В выданном вам секретном «черном ящике» находятся две одинаковые электрические лампочки $Л_1$ и $Л_2$, соединенные последовательно, к одной из лампочек параллельно подключен резистор $R_x$, сопротивление которого вам предстоит определить. От схемы наружу сделано три вывода – от концов и середины электрической схемы (см. рис. 1). На схеме они пронумерованы 1-2-3. На коробке выводы обозначены «А», «В», «С» (последовательность выводов может быть иной, чем показана на схеме). Рис. 1.
Используя только батарейку, определите, какой из проводов «черного ящика», какому выводу схемы (рис. 1) соответствует. Иными словами, установите соответствие между номерами выводов на схеме «1», «2», «3» и обозначениями на коробке «А», «В», «С».
Измерьте вольтамперные характеристики (т.е. зависимость силы тока от напряжения) для лампочки накаливания, а также для лампочки накаливания с параллельно соединенным резистором.
По данным, полученным при выполнении п. , постройте график зависимости силы тока через резистор от напряжения на нем. Рассчитайте сопротивление резистора $R_x$ (не забудьте указать погрешность этого значения).
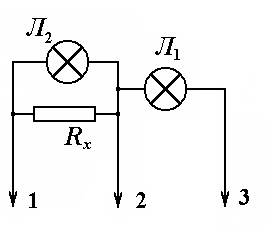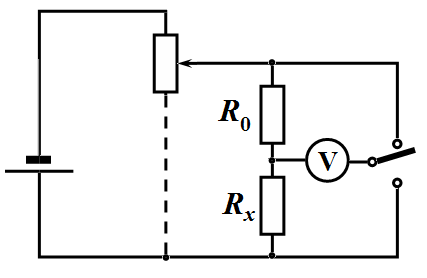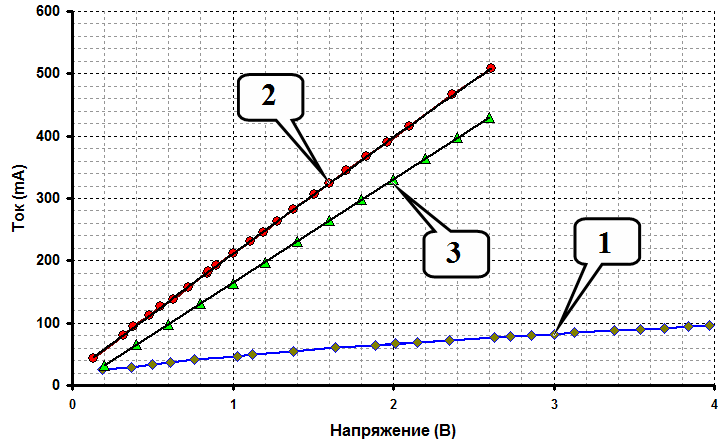
Используя только батарейку, определите, какой из проводов «черного ящика», какому выводу схемы (рис. 1) соответствует. Иными словами, установите соответствие между номерами выводов на схеме «1», «2», «3» и обозначениями на коробке «А», «В», «С». Ответ обоснуйте проведенными опытами и электрическими схемами.

         Самое поразительное в данном ящике, что при подключении батарейки к любым двум выводам, горит только одна лампочка. При подключении к выводам 1-3 вторая лампочка не светится потому, что силы тока не хватает, чтобы раскалить ее спираль – она шунтируется резистором.Для определения соответствия между выводами необходимо объединять выводы и определить при каком подключении начинают светиться обе лампочки. Это произойдет, если батарейка подключена к выводам 2 и соединенным вместе 1 и 3. Таким образом можно определить центральный вывод 2.Выводы 1 и 3 можно различить по яркости горения лампочек: шунтированная лампочка светится менее ярко.

Ответ:

 «А» $ = $ «2», «В» $ =$ «1», «С» $ =$ «3»
Ответ: «А» $ = $ «2», «В» $ =$ «1», «С» $ =$ «3»

Измерьте вольтамперные характеристики (т.е. зависимость силы тока от напряжения) для лампочки накаливания, а также для лампочки накаливания с параллельно соединенным резистором. На одном бланке постройте графики полученных зависимостей. Приведите электрические схемы, использованные вами при проведении измерений. Обязательно укажите, между какими выводами «черного ящика вы проводили измерения!

         Для измерения ВАХ необходимо использовать электрическую схему, показанную на рисунке. Пунктиром показан провод, который следует подключать для измерения при малых токах. На схеме $R_x$ — исследуемый элемент, $R_0$ — известное сопротивление. Сила тока рассчитывается по формуле \[I = {U_0}/{R_0}\]

	В таблице ниже приведены результаты измерений ВАХ одной лампочки и лампочки с параллельно подключенным резистором.

Ответ:

ВАХ лампочкиВАХ лампочка $+$ резистор$U_л,~В$$U_r,~мВ$$I_л,~ мА$$U_л,~В$$U_r,~мВ$$I_л,~ мА$3.974996.082.61259507.843.844894.122.37238466.673.694792.162.10212415.693.544690.201.96199390.203.384588.241.83187366.673.134384.311.71176345.103.004282.351.60165323.532.864180.391.51156305.882.734078.431.38144282.352.633976.471.28134262.751.893364.711.19125245.102.353772.551.11118231.372.153568.631.00108211.762.013466.670.9098192.161.893364.710.8492180.391.643160.780.8593182.351.382854.900.7280156.861.122549.020.6370137.251.032447.060.5565127.450.762141.180.4857111.760.611937.250.384894.120.501733.330.324180.390.371529.410.132243.140.191325.49$-$$-$$-$
Решение: В таблице ниже приведены результаты измерений ВАХ одной лампочки и лампочки с параллельно подключенным резистором. | ВАХ лампочки | | | ВАХ лампочка $+$ резистор | | | | --- | --- | --- | --- | --- | --- | | $U_л,~В$ | $U_r,~мВ$ | $I_л,~ мА$ | $U_л,~В$ | $U_r,~мВ$ | $I_л,~ мА$ | | 3.97 | 49 | 96.08 | 2.61 | 259 | 507.84 | | 3.84 | 48 | 94.12 | 2.37 | 238 | 466.67 | | 3.69 | 47 | 92.16 | 2.10 | 212 | 415.69 | | 3.54 | 46 | 90.20 | 1.96 | 199 | 390.20 | | 3.38 | 45 | 88.24 | 1.83 | 187 | 366.67 | | 3.13 | 43 | 84.31 | 1.71 | 176 | 345.10 | | 3.00 | 42 | 82.35 | 1.60 | 165 | 323.53 | | 2.86 | 41 | 80.39 | 1.51 | 156 | 305.88 | | 2.73 | 40 | 78.43 | 1.38 | 144 | 282.35 | | 2.63 | 39 | 76.47 | 1.28 | 134 | 262.75 | | 1.89 | 33 | 64.71 | 1.19 | 125 | 245.10 | | 2.35 | 37 | 72.55 | 1.11 | 118 | 231.37 | | 2.15 | 35 | 68.63 | 1.00 | 108 | 211.76 | | 2.01 | 34 | 66.67 | 0.90 | 98 | 192.16 | | 1.89 | 33 | 64.71 | 0.84 | 92 | 180.39 | | 1.64 | 31 | 60.78 | 0.85 | 93 | 182.35 | | 1.38 | 28 | 54.90 | 0.72 | 80 | 156.86 | | 1.12 | 25 | 49.02 | 0.63 | 70 | 137.25 | | 1.03 | 24 | 47.06 | 0.55 | 65 | 127.45 | | 0.76 | 21 | 41.18 | 0.48 | 57 | 111.76 | | 0.61 | 19 | 37.25 | 0.38 | 48 | 94.12 | | 0.50 | 17 | 33.33 | 0.32 | 41 | 80.39 | | 0.37 | 15 | 29.41 | 0.13 | 22 | 43.14 | | 0.19 | 13 | 25.49 | $-$ | $-$ | $-$ |
Ответ: | ВАХ лампочки | | | ВАХ лампочка $+$ резистор | | | | --- | --- | --- | --- | --- | --- | | $U_л,~В$ | $U_r,~мВ$ | $I_л,~ мА$ | $U_л,~В$ | $U_r,~мВ$ | $I_л,~ мА$ | | 3.97 | 49 | 96.08 | 2.61 | 259 | 507.84 | | 3.84 | 48 | 94.12 | 2.37 | 238 | 466.67 | | 3.69 | 47 | 92.16 | 2.10 | 212 | 415.69 | | 3.54 | 46 | 90.20 | 1.96 | 199 | 390.20 | | 3.38 | 45 | 88.24 | 1.83 | 187 | 366.67 | | 3.13 | 43 | 84.31 | 1.71 | 176 | 345.10 | | 3.00 | 42 | 82.35 | 1.60 | 165 | 323.53 | | 2.86 | 41 | 80.39 | 1.51 | 156 | 305.88 | | 2.73 | 40 | 78.43 | 1.38 | 144 | 282.35 | | 2.63 | 39 | 76.47 | 1.28 | 134 | 262.75 | | 1.89 | 33 | 64.71 | 1.19 | 125 | 245.10 | | 2.35 | 37 | 72.55 | 1.11 | 118 | 231.37 | | 2.15 | 35 | 68.63 | 1.00 | 108 | 211.76 | | 2.01 | 34 | 66.67 | 0.90 | 98 | 192.16 | | 1.89 | 33 | 64.71 | 0.84 | 92 | 180.39 | | 1.64 | 31 | 60.78 | 0.85 | 93 | 182.35 | | 1.38 | 28 | 54.90 | 0.72 | 80 | 156.86 | | 1.12 | 25 | 49.02 | 0.63 | 70 | 137.25 | | 1.03 | 24 | 47.06 | 0.55 | 65 | 127.45 | | 0.76 | 21 | 41.18 | 0.48 | 57 | 111.76 | | 0.61 | 19 | 37.25 | 0.38 | 48 | 94.12 | | 0.50 | 17 | 33.33 | 0.32 | 41 | 80.39 | | 0.37 | 15 | 29.41 | 0.13 | 22 | 43.14 | | 0.19 | 13 | 25.49 | $-$ | $-$ | $-$ | Ответ: ВАХ лампочкиВАХ лампочка $+$ резистор$U_л,~В$$U_r,~мВ$$I_л,~ мА$$U_л,~В$$U_r,~мВ$$I_л,~ мА$3.974996.082.61259507.843.844894.122.37238466.673.694792.162.10212415.693.544690.201.96199390.203.384588.241.83187366.673.134384.311.71176345.103.004282.351.60165323.532.864180.391.51156305.882.734078.431.38144282.352.633976.471.28134262.751.893364.711.19125245.102.353772.551.11118231.372.153568.631.00108211.762.013466.670.9098192.161.893364.710.8492180.391.643160.780.8593182.351.382854.900.7280156.861.122549.020.6370137.251.032447.060.5565127.450.762141.180.4857111.760.611937.250.384894.120.501733.330.324180.390.371529.410.132243.140.191325.49$-$$-$$-$

По данным, полученным при выполнении п. A2 , постройте график зависимости силы тока через резистор от напряжения на нем. Рассчитайте сопротивление резистора $R_x$ (не забудьте указать погрешность этого значения).
Решение: На рис. 1 построены графики полученных зависимостей: 1 — лампочка, 2 — лампочка с резистором. Для расчета ВАХ резистора необходимо «вычесть» 1 характеристику из 2. В результате получается прямо пропорциональная зависимость 3. Найденное по ней значение сопротивления оказывается равным (погрешность рассчитана по МНК):
Ответ: Для расчета ВАХ резистора необходимо «вычесть» 1 характеристику из 2. В результате получается прямо пропорциональная зависимость 3. Найденное по ней значение сопротивления оказывается равным (погрешность рассчитана по МНК):
Ответ: \[R = (6.02\pm0.02)~Ом\]
Темы:
E, Постоянный ток, Электричество, Цепи, Нелинейный элемент, ВАХ, IEPhO, Черный ящик